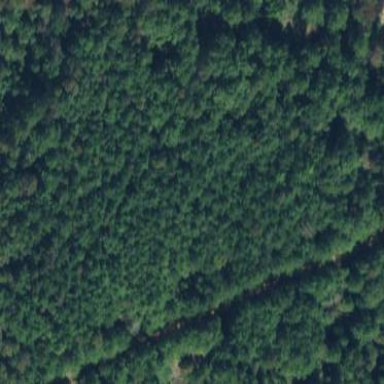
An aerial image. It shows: Evergreen needle-leaved forest.